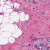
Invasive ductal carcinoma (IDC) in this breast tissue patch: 1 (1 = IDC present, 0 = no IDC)